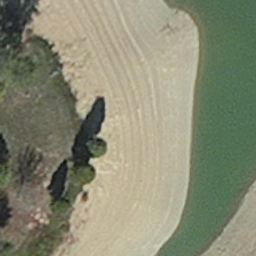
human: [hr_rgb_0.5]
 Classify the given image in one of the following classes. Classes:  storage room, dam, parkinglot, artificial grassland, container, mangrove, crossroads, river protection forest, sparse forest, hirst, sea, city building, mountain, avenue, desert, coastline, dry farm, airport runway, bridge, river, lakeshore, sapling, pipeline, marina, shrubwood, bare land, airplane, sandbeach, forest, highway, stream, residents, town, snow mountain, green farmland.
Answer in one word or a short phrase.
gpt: hirst